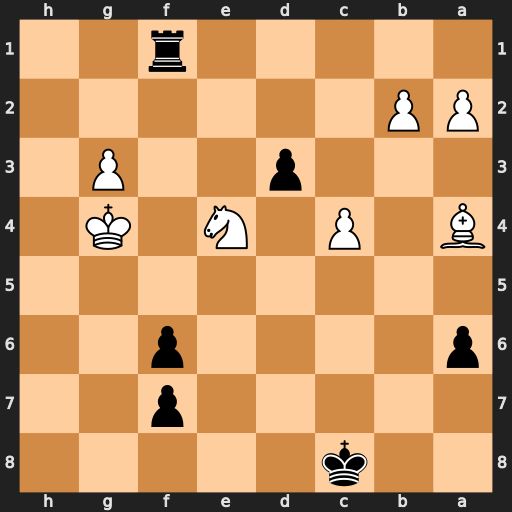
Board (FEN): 2k5/5p2/p4p2/8/B1P1N1K1/3p2P1/PP6/5r2
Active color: b
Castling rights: -
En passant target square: -
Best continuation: f5+ Kh3 fxe4